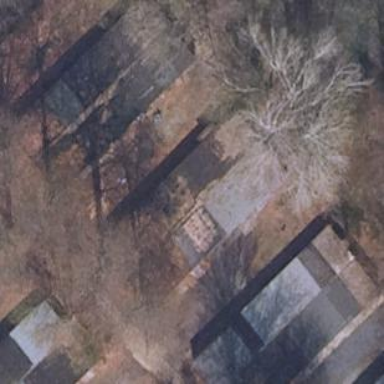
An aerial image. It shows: Group of garages.